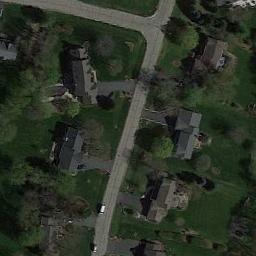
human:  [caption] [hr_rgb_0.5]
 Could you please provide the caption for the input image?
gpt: There is a road between the medium-sized residential areas .

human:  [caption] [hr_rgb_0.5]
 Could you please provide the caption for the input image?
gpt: Many buildings of different shapes are in medium residential area .

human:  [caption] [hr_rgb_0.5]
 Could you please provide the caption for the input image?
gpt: The medium residential is on the grass next to some trees and road .

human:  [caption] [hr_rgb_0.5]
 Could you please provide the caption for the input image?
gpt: The medium residential area has some houses and trees on the grass and a road goes through the medium residential area .

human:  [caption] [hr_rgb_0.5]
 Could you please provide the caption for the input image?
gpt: There are some black buildings on green lawns on the  medium residential area .